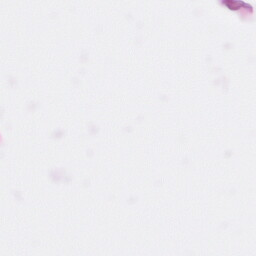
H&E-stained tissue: Pancreatic